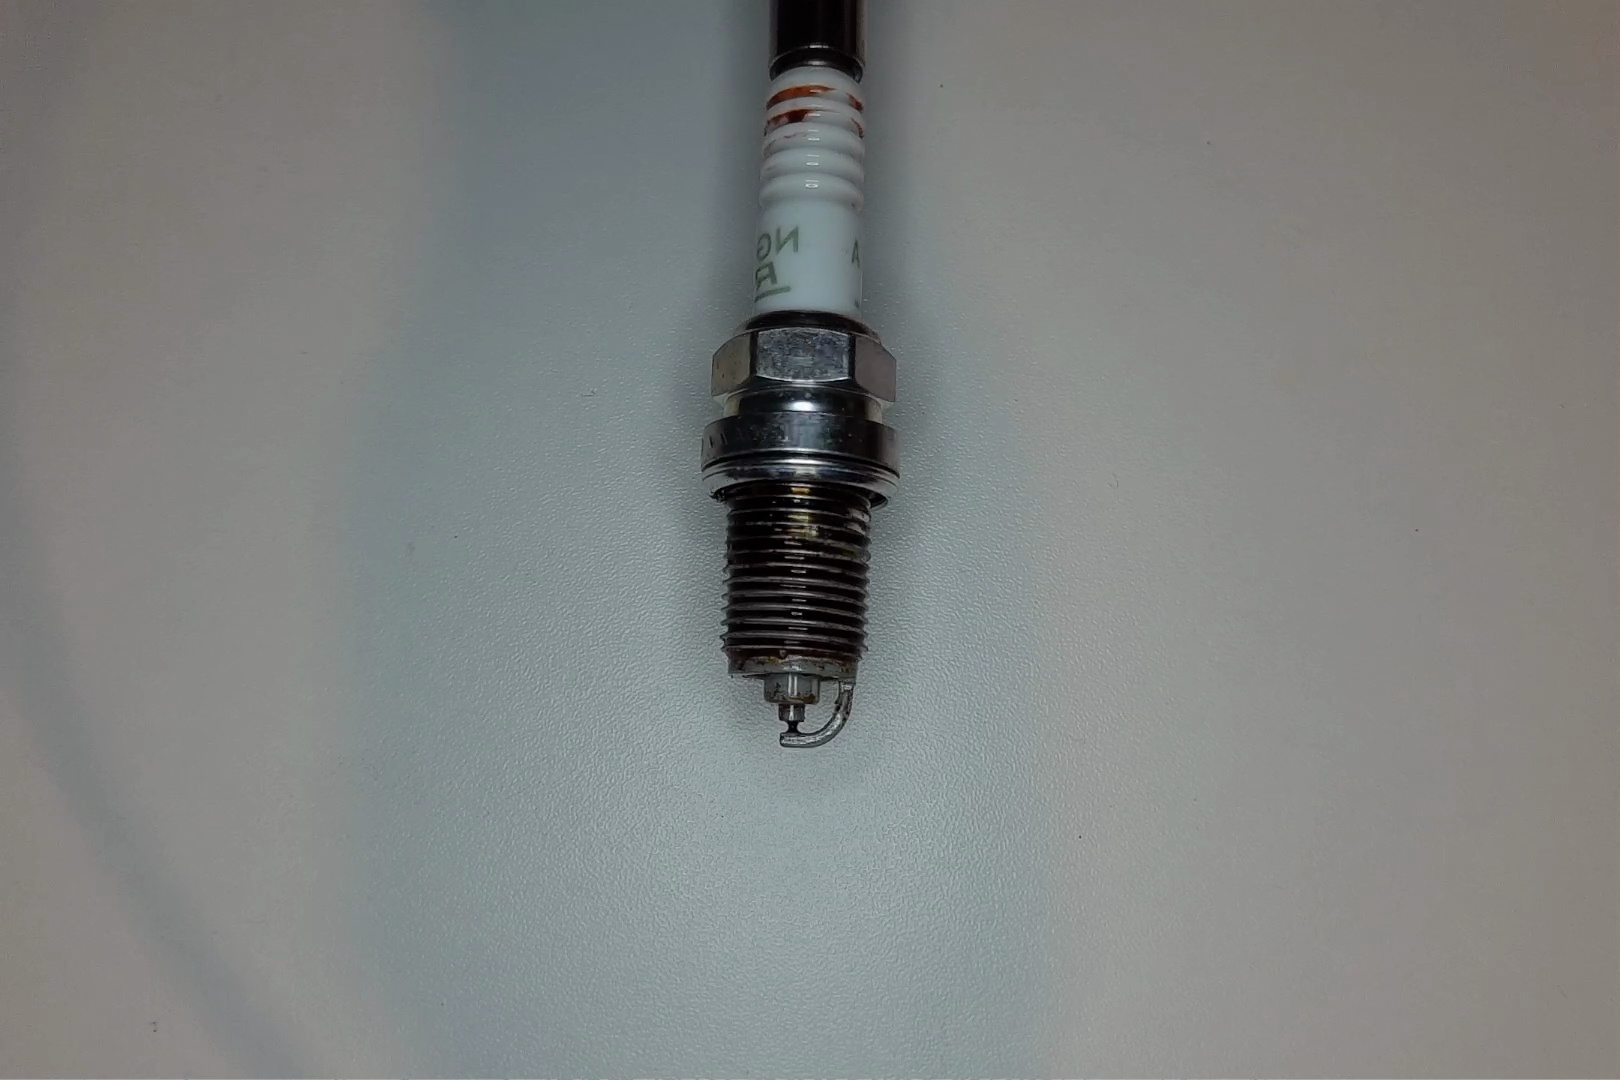
Label: anomaly